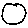
Label: moon